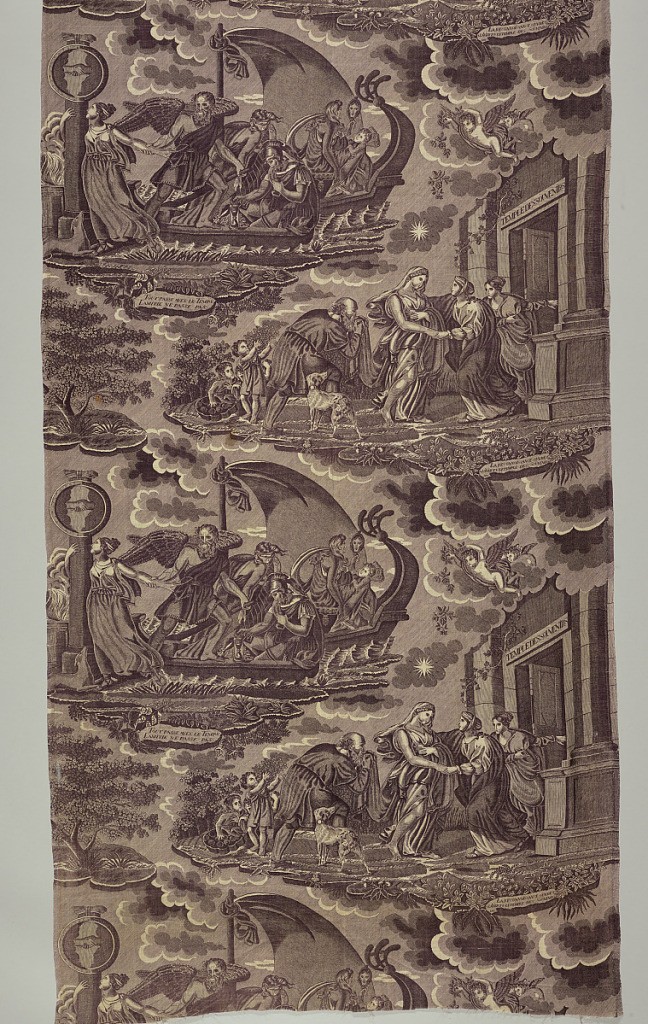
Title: The Temple of Memory
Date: ca. 1815
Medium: cotton Technique: printed by engraved plate or roller on plain weave
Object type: Textile
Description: Two scenes, both captioned in French, honoring virtue and friendship. In purple on white.In one the boat (bark) of Forgetfulness is carrying away Love, Beauty (with her mirror), a king (with his scepter, crown and money), and blind Justice. Time is trying to take Friendship also vbut she clings to the pillar of 'amitie'. In the other scenes,gratitude 9grateful Memory) is welcoming Virtue to her temple.